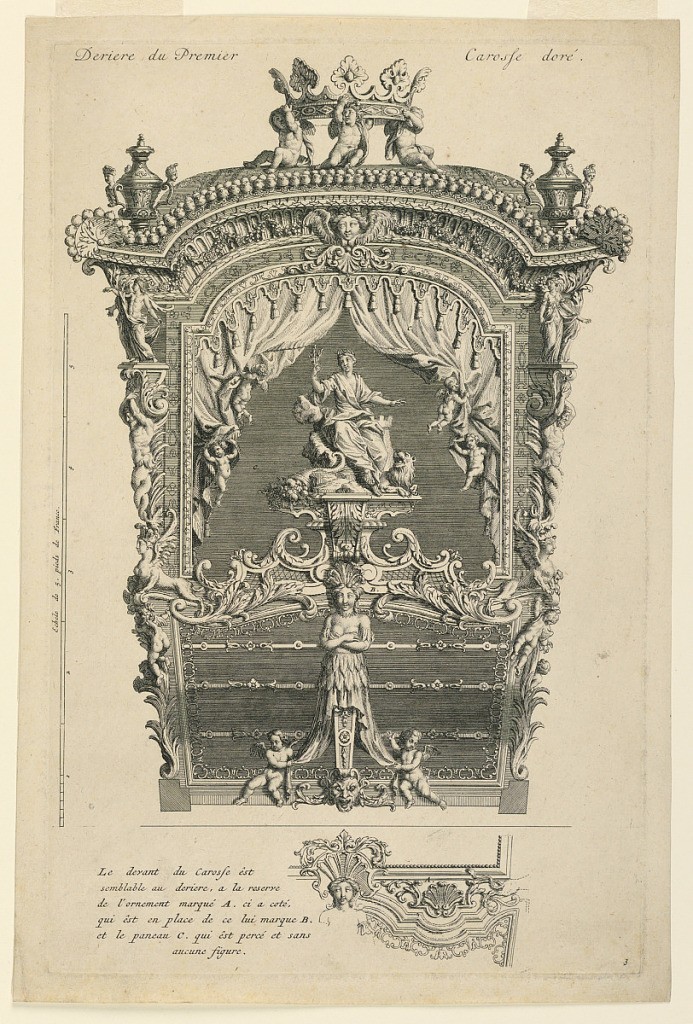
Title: Rear View of the First Gilded Carriage
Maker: Bernard Picart, 1673–1733
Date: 1713
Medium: Engraving in black ink on paper
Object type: Print
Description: Vertical rectangle. The rear view with a scale, title above, and below, a description and design for variations on the sides and front of the carriage. The carriage was designed for the entrance of His Excellency the Duke d'Ossuna into Utrecht, 1713. On the roof, three putti support a crown, an urn at either side. Below, in a curtained opening, a seated woman, a lion and cornucopia at her feet.